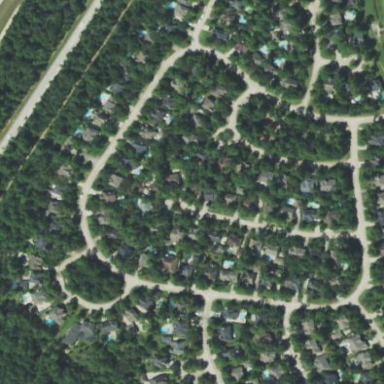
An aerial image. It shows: Residential neighbourhood.